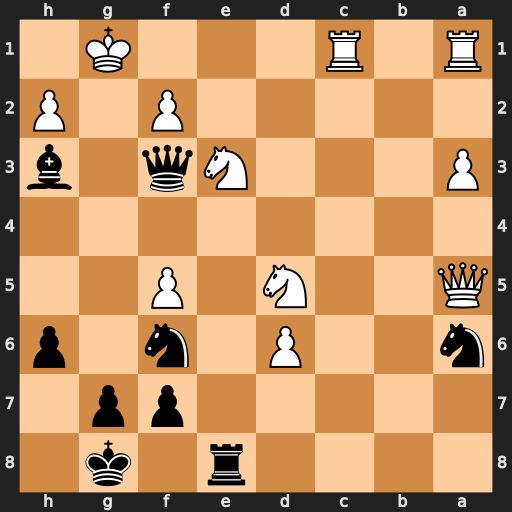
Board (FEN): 4r1k1/5pp1/n2P1n1p/Q2N1P2/8/P3Nq1b/5P1P/R1R3K1
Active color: b
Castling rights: -
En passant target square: -
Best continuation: Ng4 Rc2 Nxe3 Nxe3 Re4 Qd8+ Kh7 Qa8 Rg4+ Nxg4 Qxa8